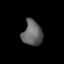
Tissue: lung
Cell type: Myeloid cells
Senescence score: 0.6602
Nuclear area (px): 485
Mean DAPI intensity: 100.555